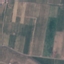
Land use / land cover: PermanentCrop